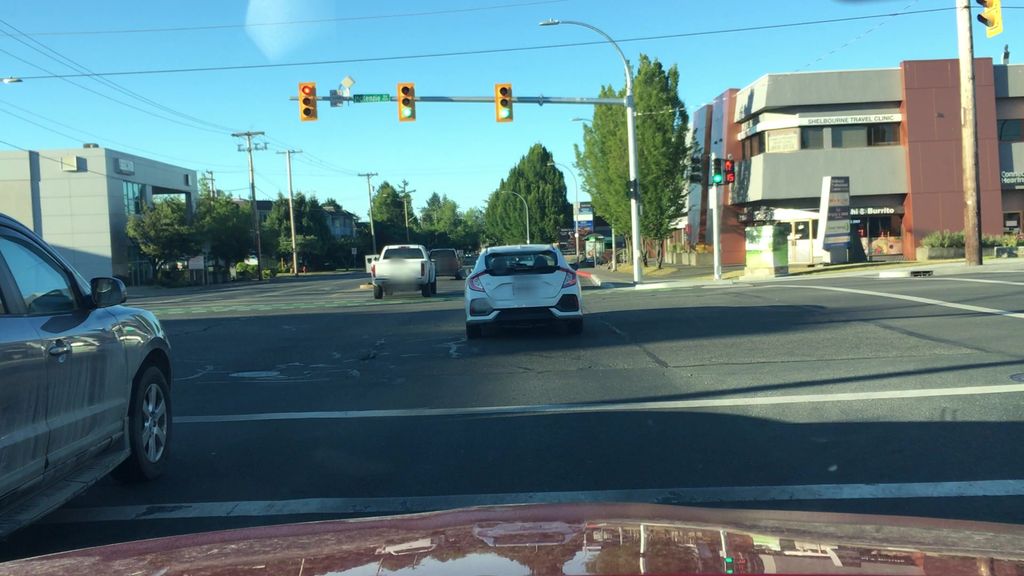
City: victoria